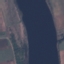
Land use / land cover: River